Interaction volume radius: 5 \u00c5
Interaction volume height: 20 \u00c5
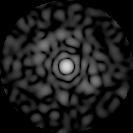
Disorder parameter: 0.8235